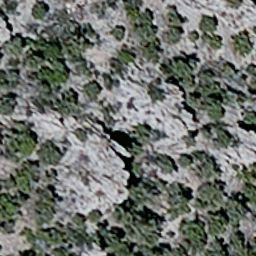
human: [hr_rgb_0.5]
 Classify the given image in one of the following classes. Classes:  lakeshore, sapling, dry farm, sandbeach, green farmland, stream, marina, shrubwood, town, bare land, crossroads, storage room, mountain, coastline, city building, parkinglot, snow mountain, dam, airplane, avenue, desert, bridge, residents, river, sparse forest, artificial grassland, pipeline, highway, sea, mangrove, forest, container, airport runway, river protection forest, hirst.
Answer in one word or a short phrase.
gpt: sparse forest